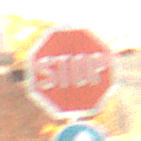
Verkehrszeichen: Stop
Zusatzzeichen unten: VorgeschriebeneFahrtrichtungGeradeausOderLinks
Umgebung: Roofed, Suburban
Tageszeit: SunriseSunset
Wetter: Clear
Licht: Natural
Jahreszeit: NotSpecified
Kontrast: MediumContrast